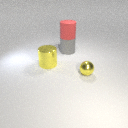
large yellow metal cylinder in front of large gray rubber cylinder